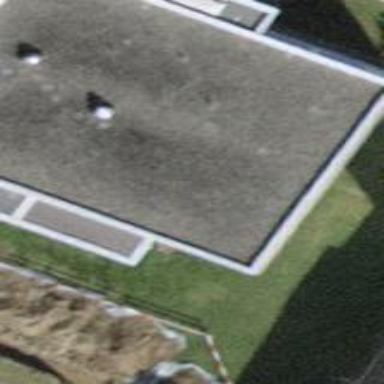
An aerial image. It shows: Flat-roofed building.